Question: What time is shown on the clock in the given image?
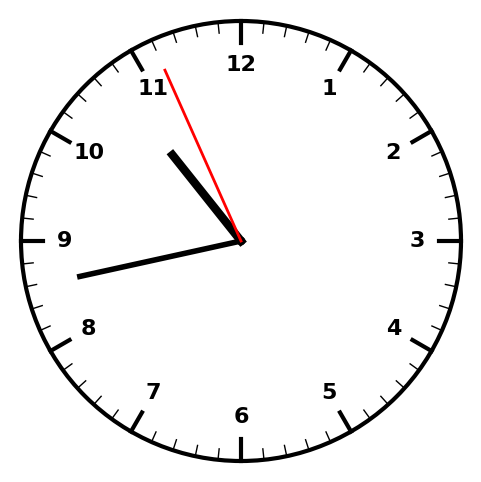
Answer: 10:42:56